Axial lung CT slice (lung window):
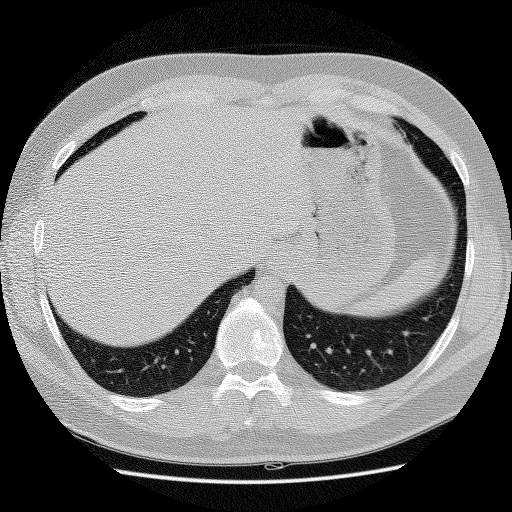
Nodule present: no